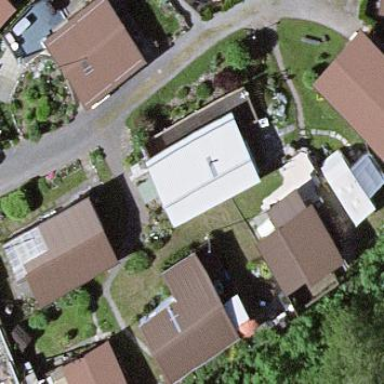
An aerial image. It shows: Static caravan building.